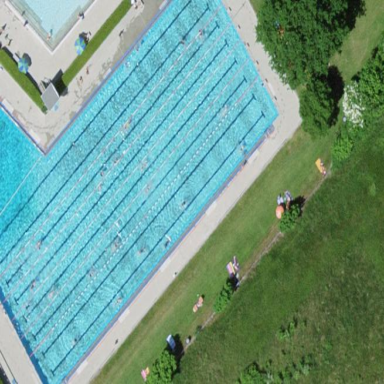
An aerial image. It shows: Outdoor swimming pool area for leisure and sports activities.